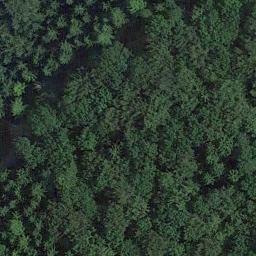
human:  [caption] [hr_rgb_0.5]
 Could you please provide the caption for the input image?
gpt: Many dense green trees are in a forest .

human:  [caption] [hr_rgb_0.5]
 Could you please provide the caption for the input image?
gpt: The forest has a lot of dense dark green trees .

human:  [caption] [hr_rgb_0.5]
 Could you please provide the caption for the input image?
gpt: The forest is full of green trees .

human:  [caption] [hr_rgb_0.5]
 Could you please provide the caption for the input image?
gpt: This is a dense forest .

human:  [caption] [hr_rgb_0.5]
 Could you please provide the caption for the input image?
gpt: A dense forest with many green trees .